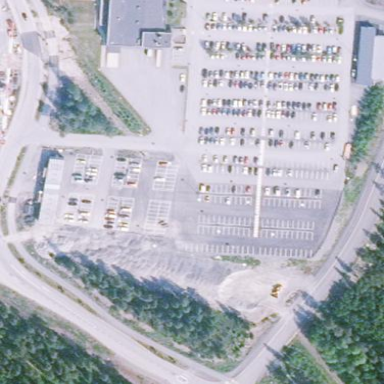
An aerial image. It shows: Parking area.